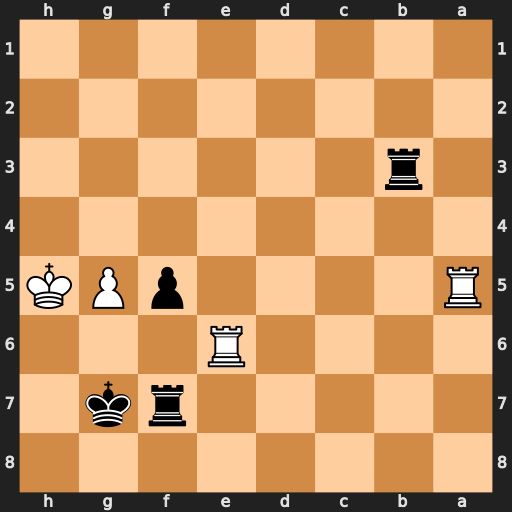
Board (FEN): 8/5rk1/4R3/R4pPK/8/1r6/8/8
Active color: b
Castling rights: -
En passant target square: -
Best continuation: Rh3#